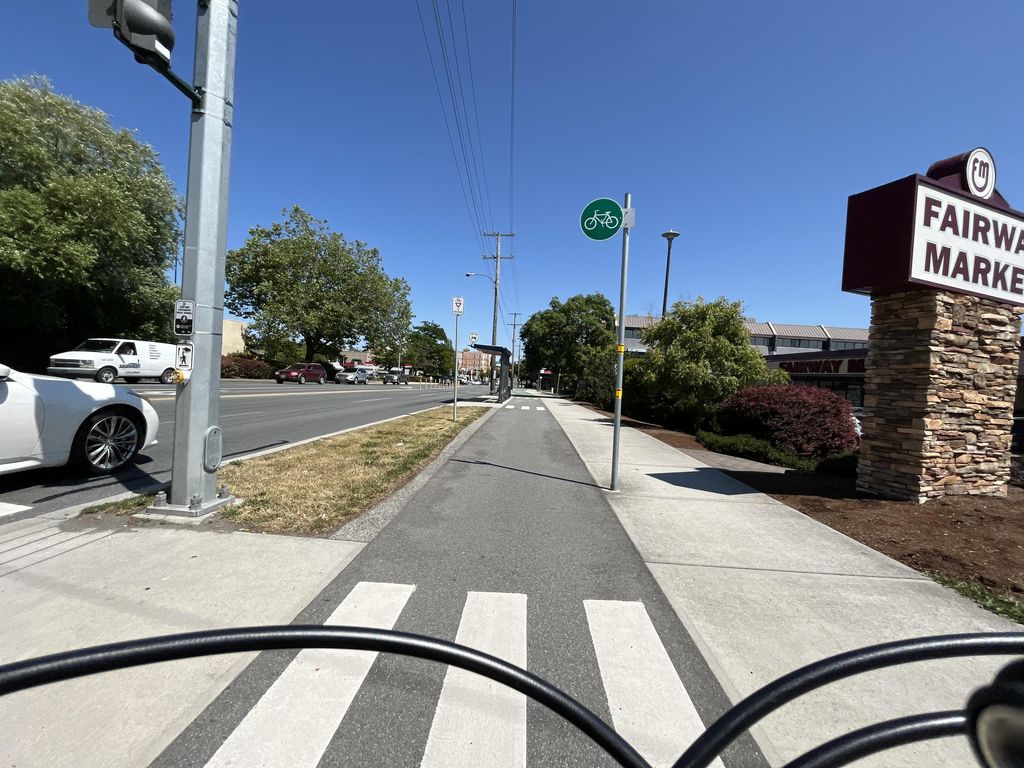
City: victoria